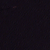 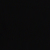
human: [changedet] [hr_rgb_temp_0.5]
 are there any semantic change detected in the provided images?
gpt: No change was made.